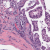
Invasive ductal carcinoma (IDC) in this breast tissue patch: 1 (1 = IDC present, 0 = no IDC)